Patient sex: F
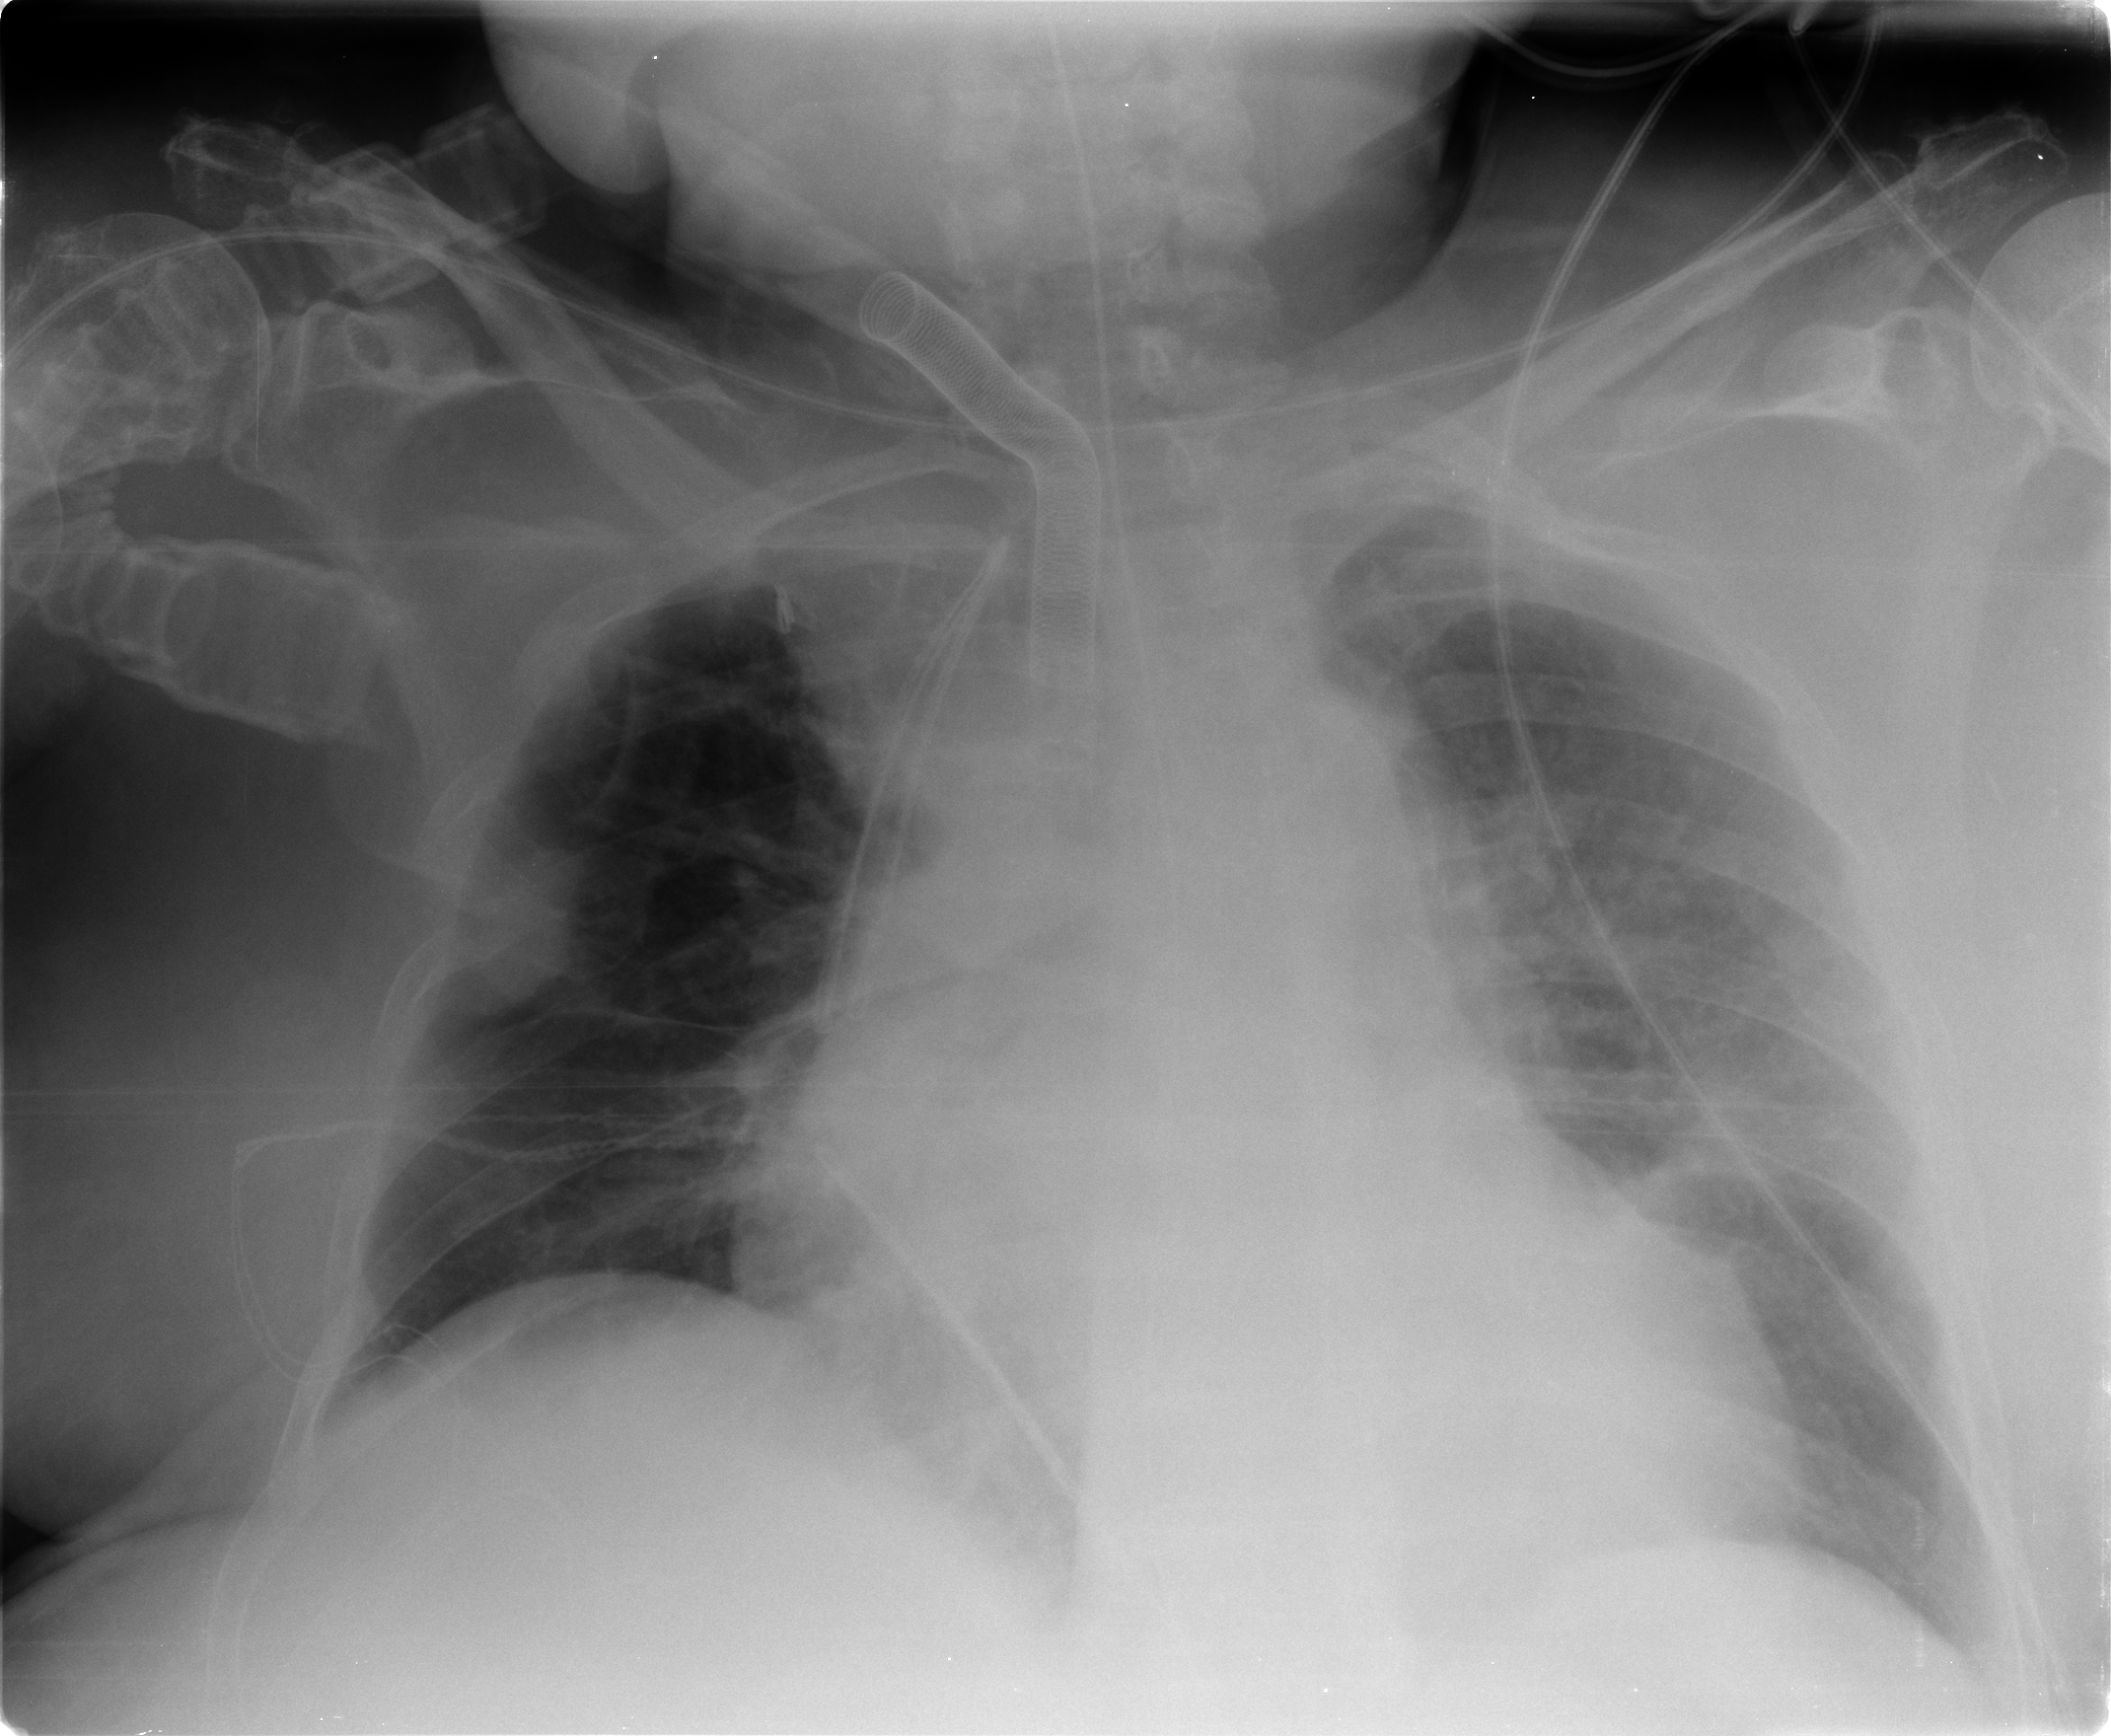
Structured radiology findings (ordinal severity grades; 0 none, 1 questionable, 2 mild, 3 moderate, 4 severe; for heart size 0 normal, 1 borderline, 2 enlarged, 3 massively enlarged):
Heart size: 2
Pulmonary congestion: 2
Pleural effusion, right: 0
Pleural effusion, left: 1
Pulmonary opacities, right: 1
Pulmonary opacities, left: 2
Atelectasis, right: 2
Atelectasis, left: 2